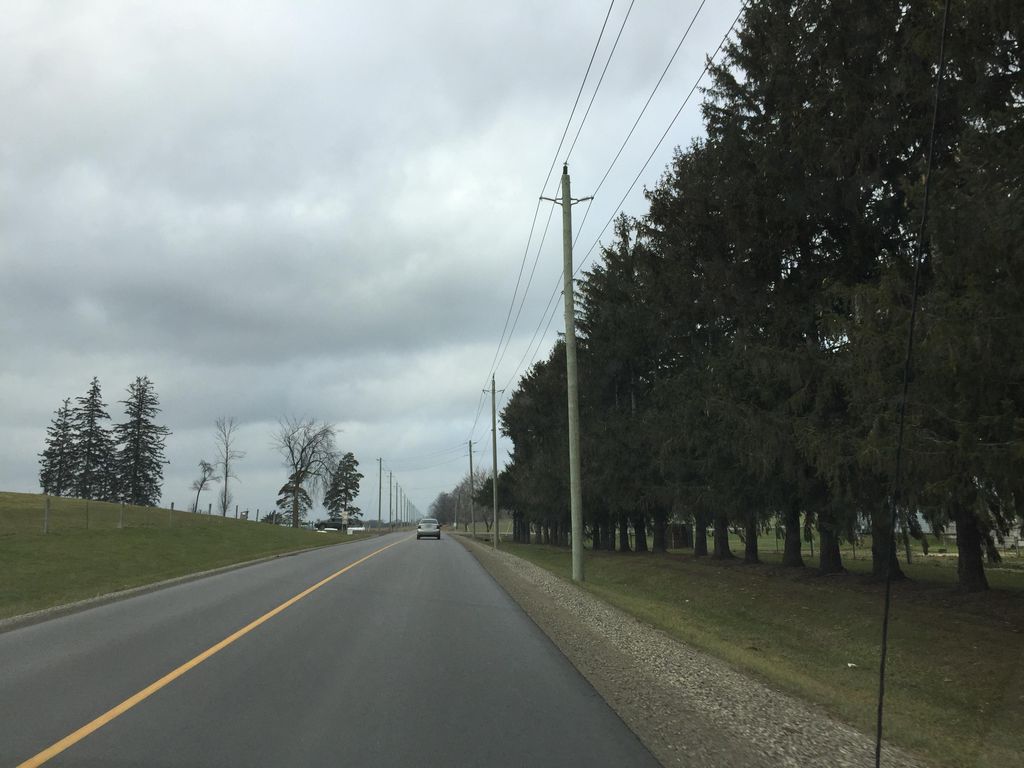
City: kitchener-waterloo